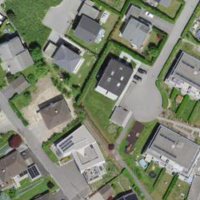
EUNIS habitat code: 55
Species observed at this site:
Agrostemma githago